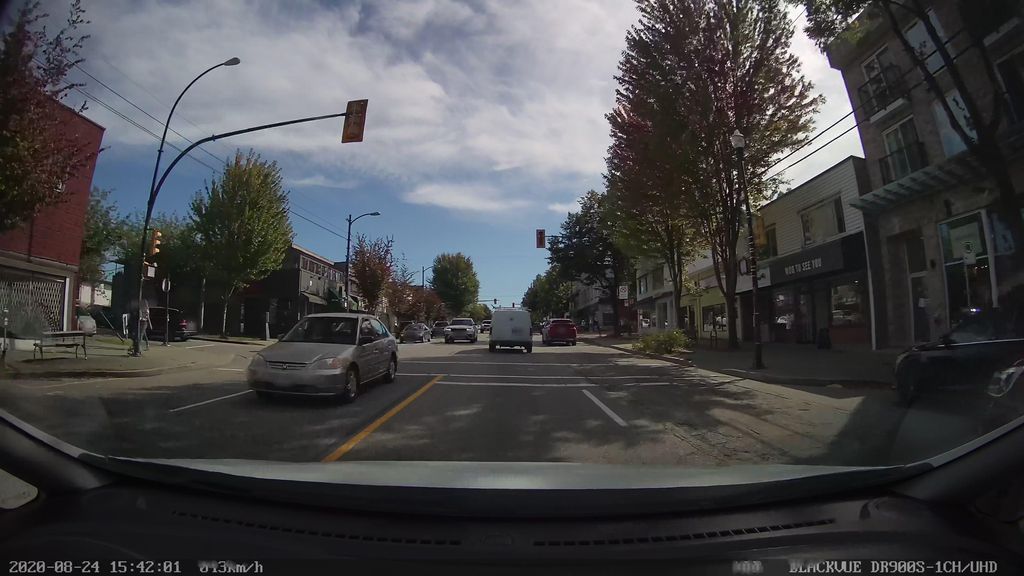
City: vancouver